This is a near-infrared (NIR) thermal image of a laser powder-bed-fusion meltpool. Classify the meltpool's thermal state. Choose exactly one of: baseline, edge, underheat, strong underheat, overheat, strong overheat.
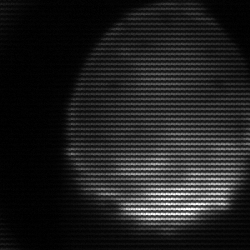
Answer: edge